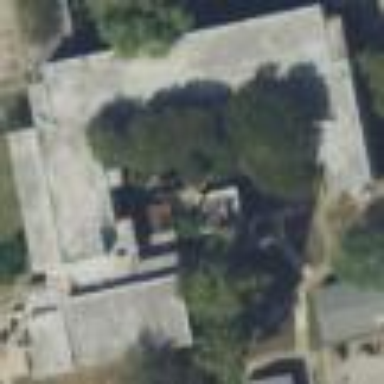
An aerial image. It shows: School building.